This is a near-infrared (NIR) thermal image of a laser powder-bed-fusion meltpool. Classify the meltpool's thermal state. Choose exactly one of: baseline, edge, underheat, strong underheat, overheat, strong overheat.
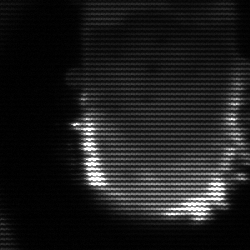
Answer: baseline